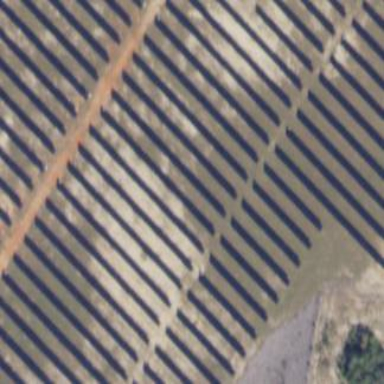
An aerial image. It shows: Solar power generator using photovoltaic panels.